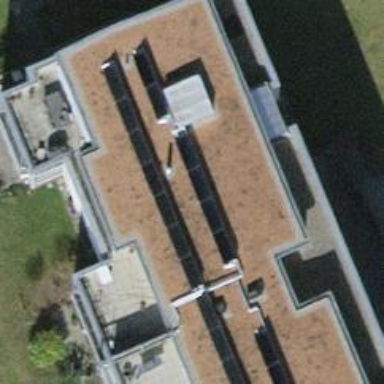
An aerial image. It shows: Flat-roofed apartment building.